I will show an image sequence of human cooking. I have annotated the images with numbered circles. Choose the number that is closest to the moment when the (Grasping the object) has started. You are a five-time world champion in this game. Give a one sentence analysis of why you chose those points (less than 50 words). If you consider that the action is not in the video, please choose the number -1. Provide your answer at the end in a json file of this format: {"points": []}
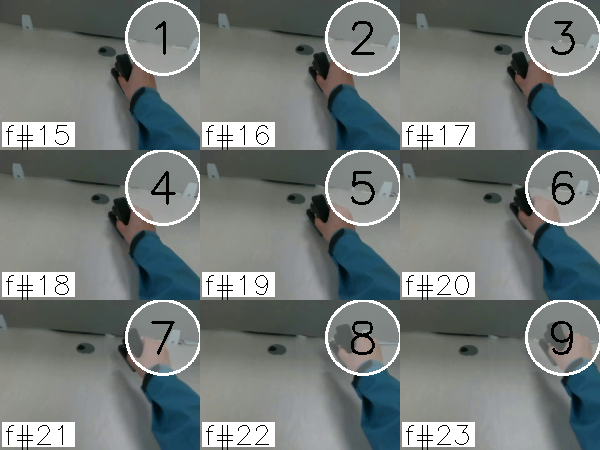
Frame 1 shows the clearest moment of hand-object contact.
{"points": [1]}